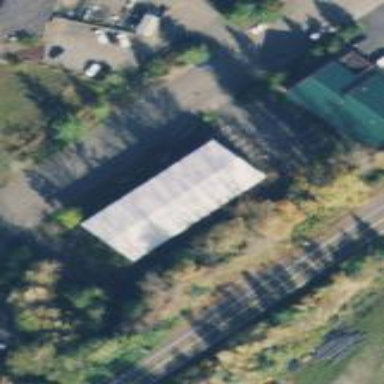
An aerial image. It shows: Fitness center building.